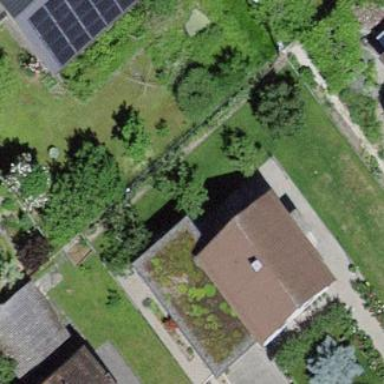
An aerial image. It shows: Flat-roofed building.